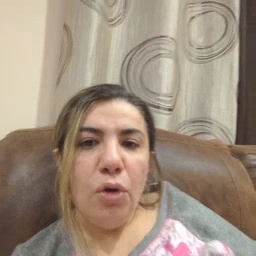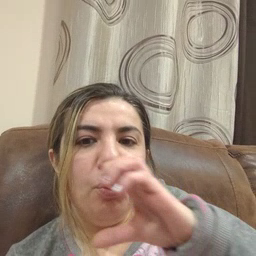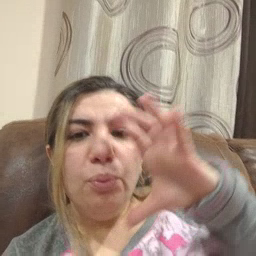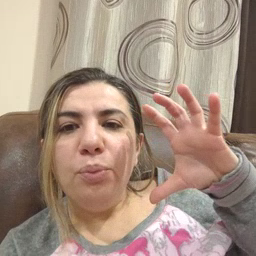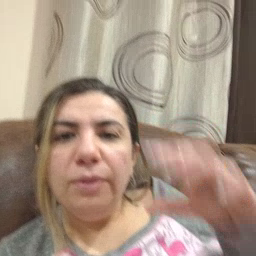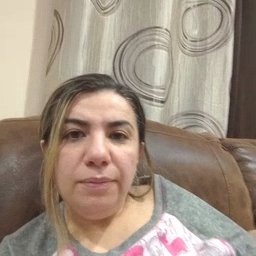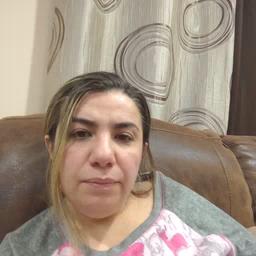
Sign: balloon